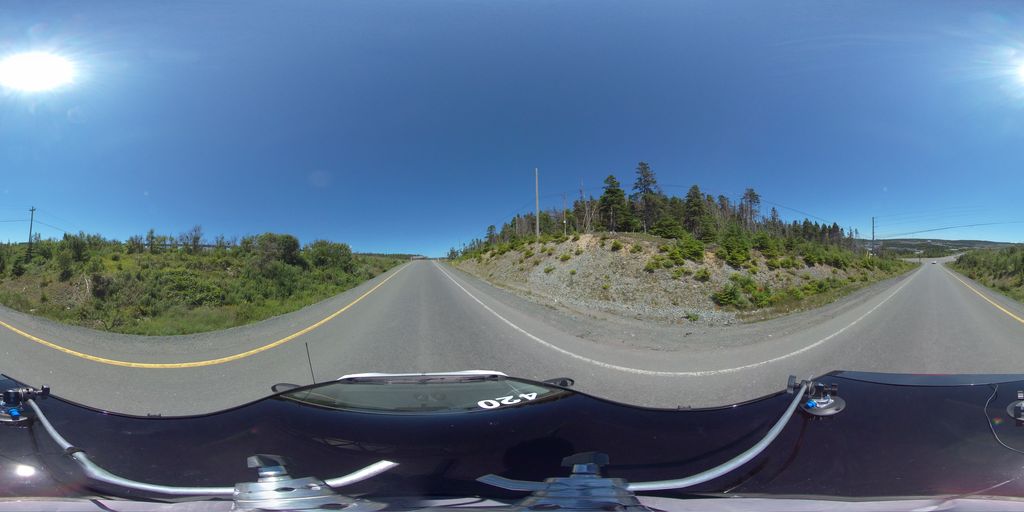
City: st_johns